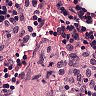
Metastatic tissue present: no